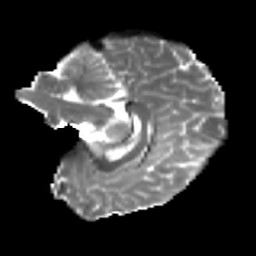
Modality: T2w
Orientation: sagittal
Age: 28
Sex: female
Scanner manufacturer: ge
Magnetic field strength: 3 T
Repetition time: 7.8 s
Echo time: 0.0606 s